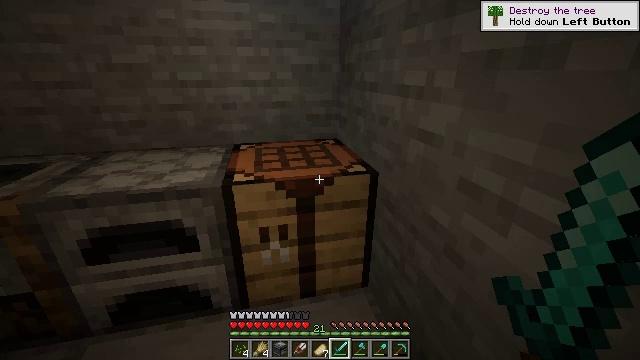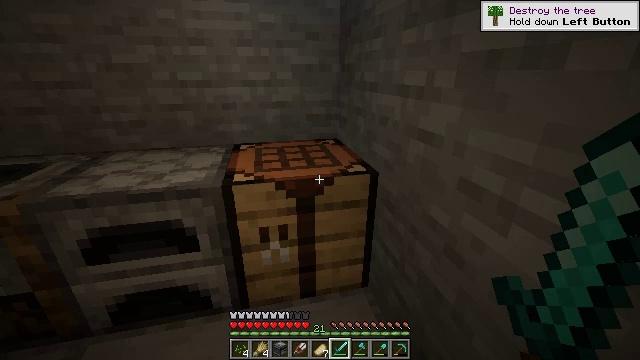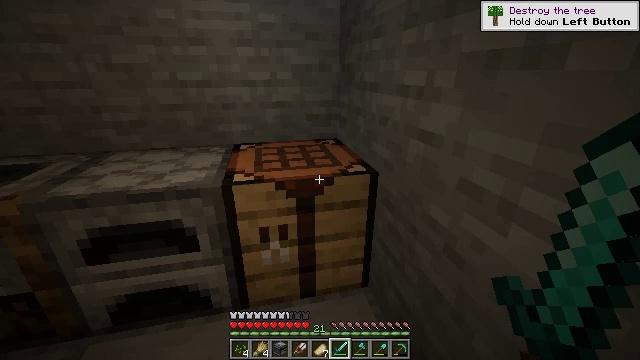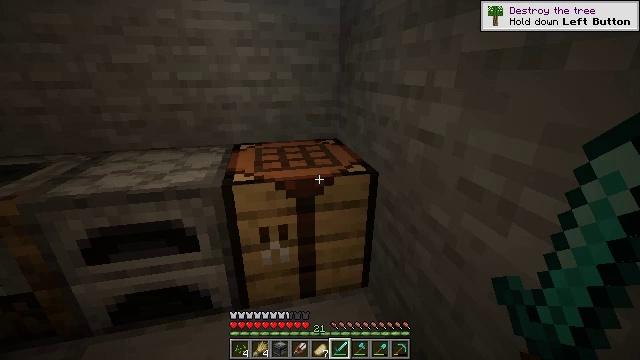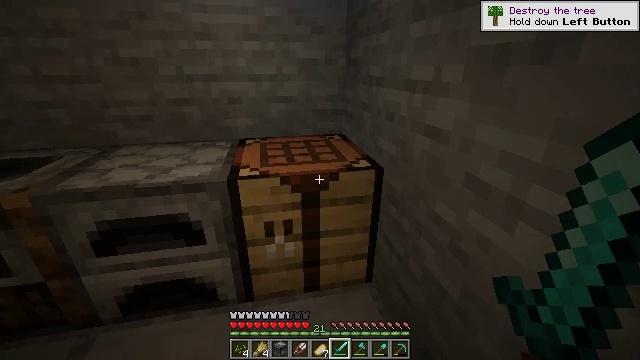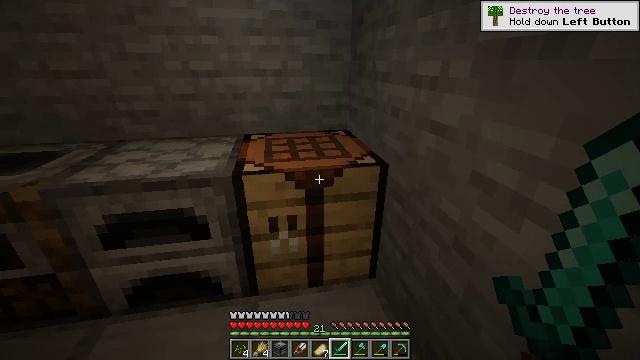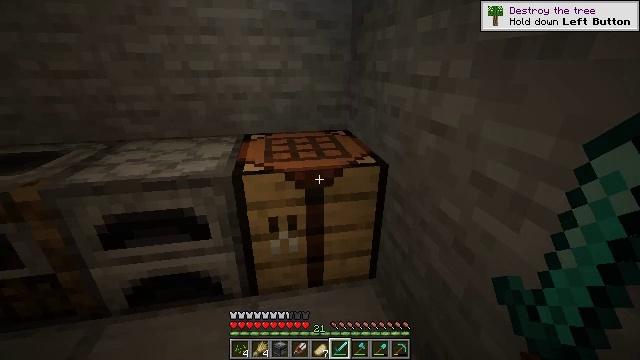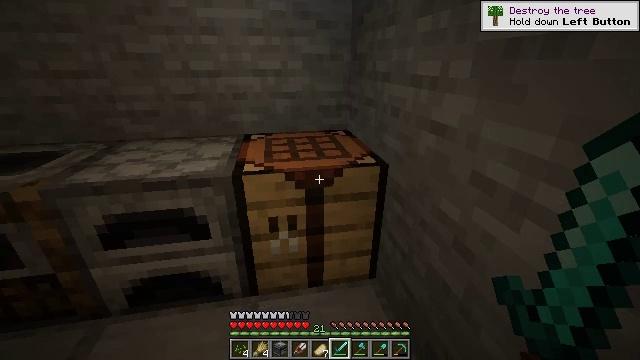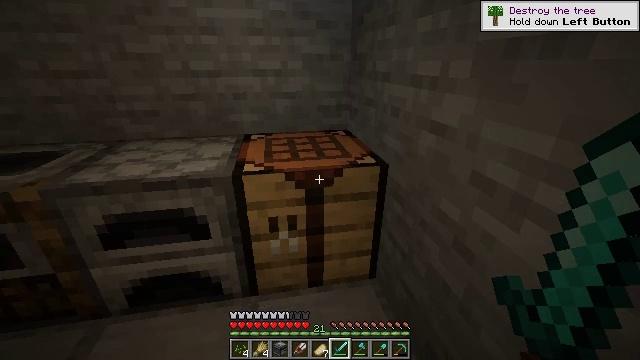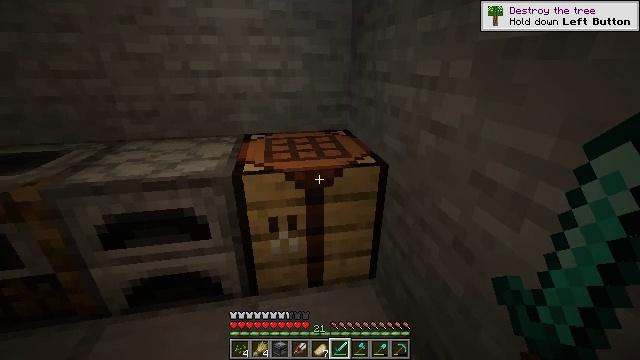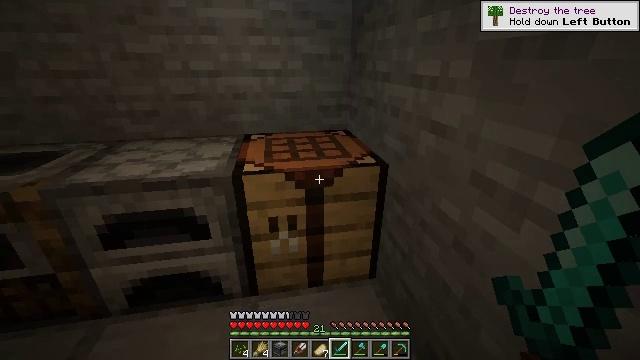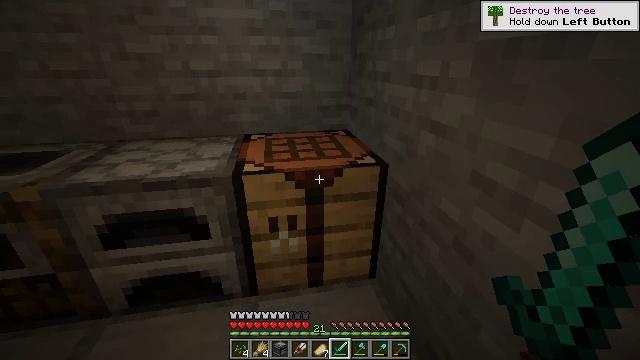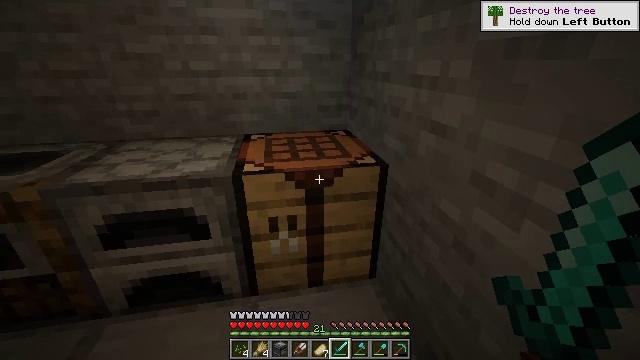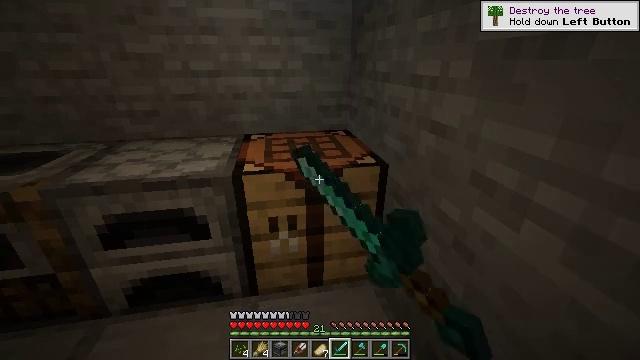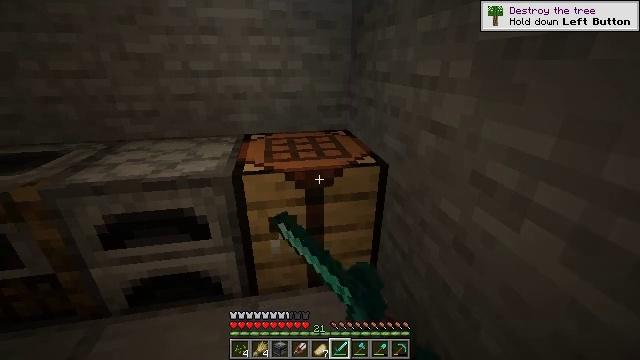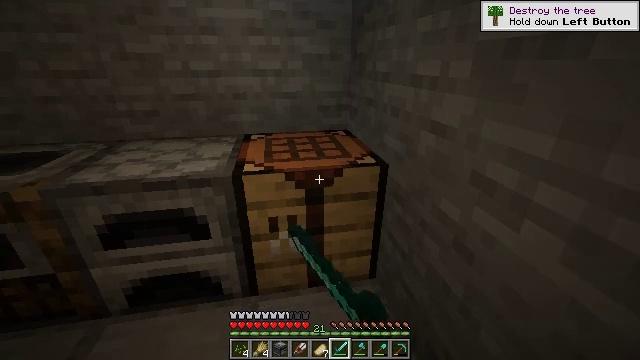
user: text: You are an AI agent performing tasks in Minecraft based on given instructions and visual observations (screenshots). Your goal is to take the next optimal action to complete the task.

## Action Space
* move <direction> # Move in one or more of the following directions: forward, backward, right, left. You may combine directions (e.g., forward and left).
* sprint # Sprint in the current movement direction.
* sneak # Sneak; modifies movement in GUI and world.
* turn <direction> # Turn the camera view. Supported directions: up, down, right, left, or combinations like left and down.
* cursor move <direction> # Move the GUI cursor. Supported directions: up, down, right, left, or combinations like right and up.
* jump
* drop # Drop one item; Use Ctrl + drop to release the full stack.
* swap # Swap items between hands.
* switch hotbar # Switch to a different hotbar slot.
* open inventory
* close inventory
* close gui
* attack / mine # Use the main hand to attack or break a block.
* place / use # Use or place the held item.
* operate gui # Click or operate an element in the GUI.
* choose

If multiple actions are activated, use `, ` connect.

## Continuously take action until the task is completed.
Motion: motion action
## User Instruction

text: Drop a stone hoe.
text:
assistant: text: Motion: no_op
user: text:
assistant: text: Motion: no_op
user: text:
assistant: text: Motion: no_op
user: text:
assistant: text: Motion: turn left and down
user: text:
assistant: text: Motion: turn left
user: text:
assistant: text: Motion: no_op
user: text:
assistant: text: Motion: no_op
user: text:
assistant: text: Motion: no_op
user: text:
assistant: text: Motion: no_op
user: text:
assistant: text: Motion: no_op
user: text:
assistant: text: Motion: no_op
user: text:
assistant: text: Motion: use / place
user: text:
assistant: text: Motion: use / place
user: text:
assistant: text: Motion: use / place
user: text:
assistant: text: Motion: no_op
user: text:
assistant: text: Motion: no_op
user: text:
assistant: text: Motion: no_op
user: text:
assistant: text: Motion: no_op
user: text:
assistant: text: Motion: no_op
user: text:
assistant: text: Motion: no_op
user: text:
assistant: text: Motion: no_op
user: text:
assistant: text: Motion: no_op
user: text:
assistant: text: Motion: no_op
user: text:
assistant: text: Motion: no_op
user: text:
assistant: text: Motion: turn right
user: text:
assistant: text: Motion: turn right and down
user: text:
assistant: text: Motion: turn right and down
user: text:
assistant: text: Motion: no_op
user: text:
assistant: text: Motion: no_op
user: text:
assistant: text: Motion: no_op